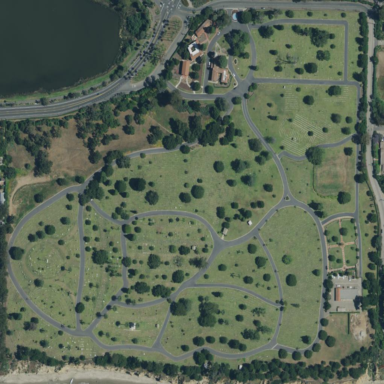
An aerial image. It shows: Cemetery with graves.